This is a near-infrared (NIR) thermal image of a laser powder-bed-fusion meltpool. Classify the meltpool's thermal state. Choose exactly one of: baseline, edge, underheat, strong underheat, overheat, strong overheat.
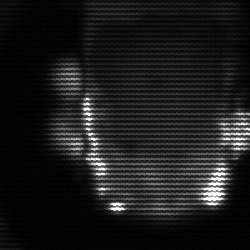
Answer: baseline